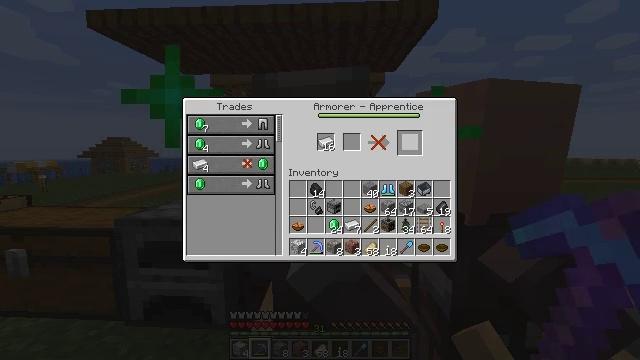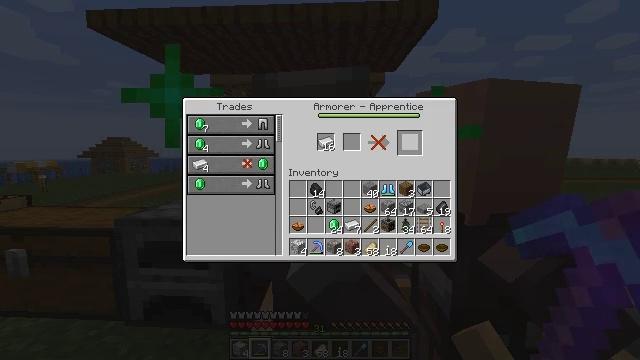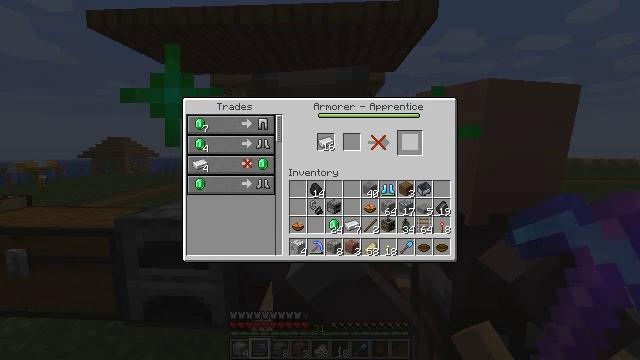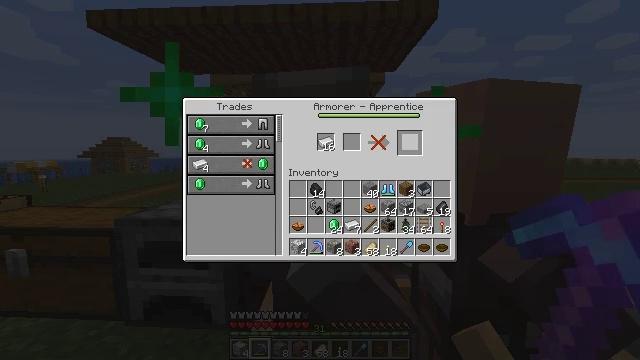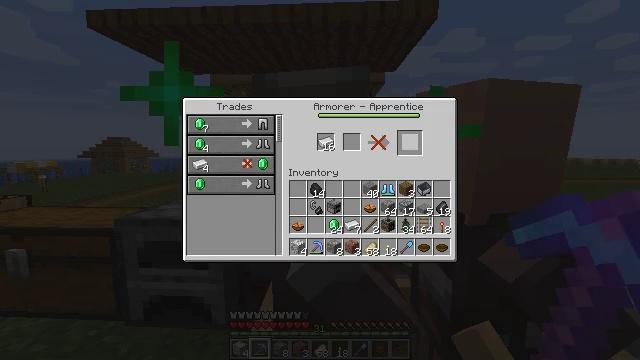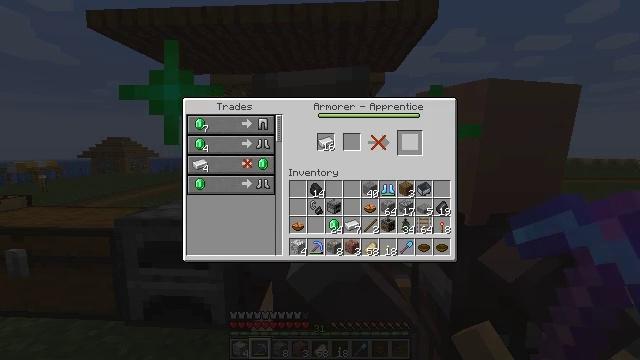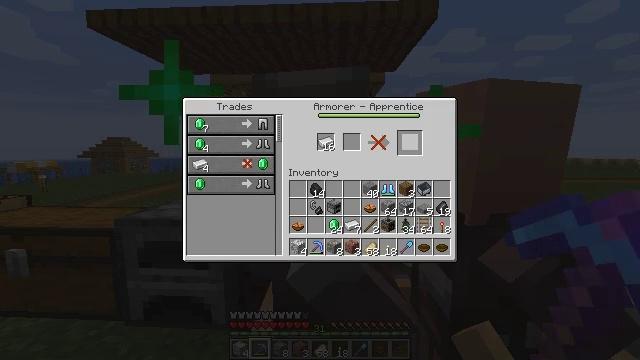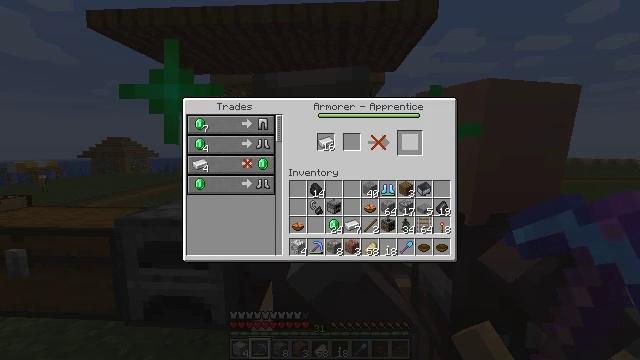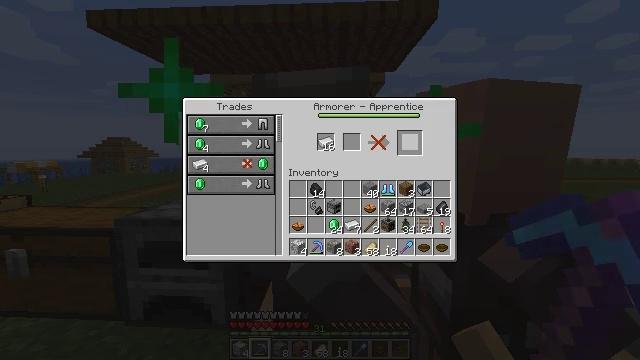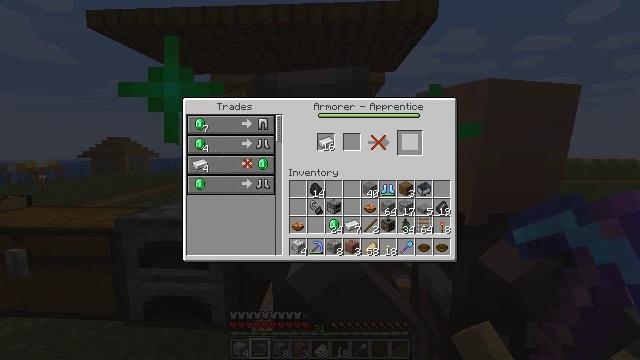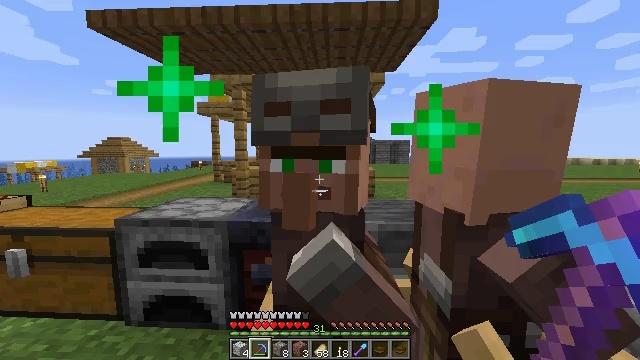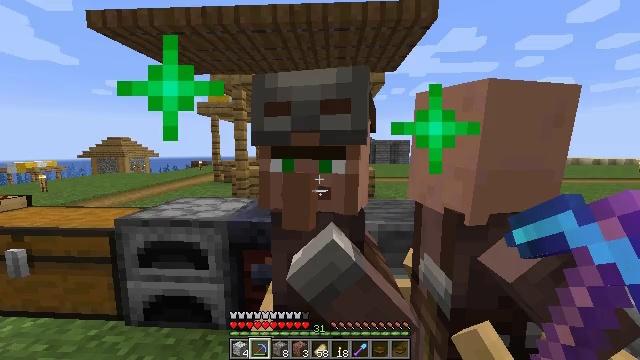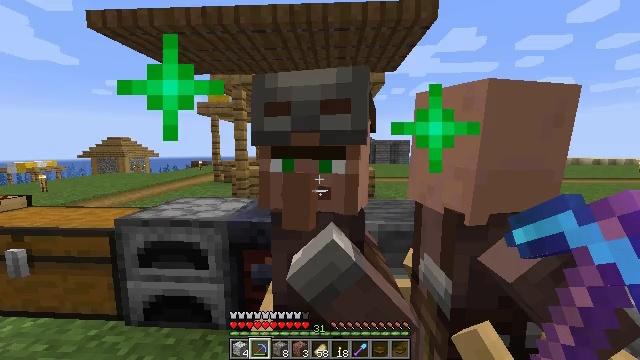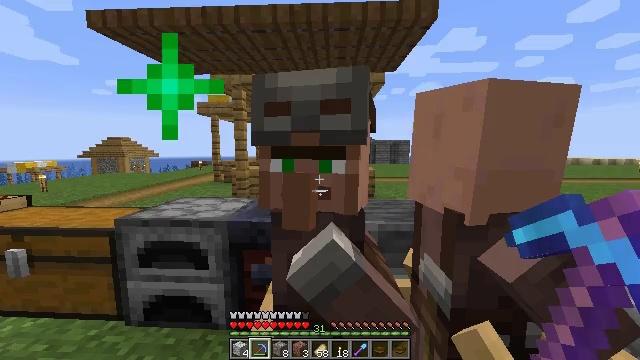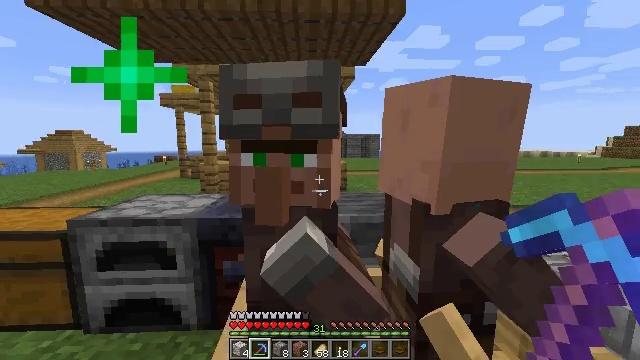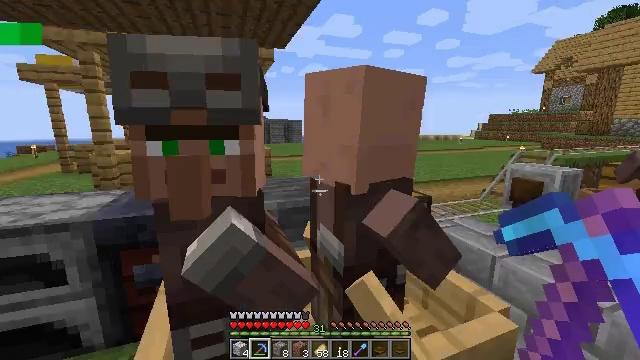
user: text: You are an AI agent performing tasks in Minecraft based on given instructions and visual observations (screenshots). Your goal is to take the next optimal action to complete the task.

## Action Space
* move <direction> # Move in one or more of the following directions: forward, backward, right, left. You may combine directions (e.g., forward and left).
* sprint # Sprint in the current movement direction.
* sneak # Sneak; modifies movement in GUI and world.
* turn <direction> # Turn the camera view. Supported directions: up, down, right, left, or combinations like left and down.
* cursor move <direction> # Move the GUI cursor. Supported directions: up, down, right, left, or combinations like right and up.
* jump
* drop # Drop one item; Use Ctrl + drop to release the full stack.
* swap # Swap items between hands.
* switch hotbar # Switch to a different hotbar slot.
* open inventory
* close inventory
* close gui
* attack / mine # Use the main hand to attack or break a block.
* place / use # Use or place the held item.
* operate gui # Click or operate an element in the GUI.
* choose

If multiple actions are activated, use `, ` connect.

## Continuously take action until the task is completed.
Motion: motion action
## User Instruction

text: Craft a powerful diamond sword.
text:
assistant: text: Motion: no_op
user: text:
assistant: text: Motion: no_op
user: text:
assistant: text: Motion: no_op
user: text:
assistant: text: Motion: no_op
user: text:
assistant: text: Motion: no_op
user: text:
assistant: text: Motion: no_op
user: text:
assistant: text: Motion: no_op
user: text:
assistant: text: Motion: no_op
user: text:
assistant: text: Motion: no_op
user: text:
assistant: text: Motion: no_op
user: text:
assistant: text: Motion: close gui
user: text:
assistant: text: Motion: no_op
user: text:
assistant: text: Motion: no_op
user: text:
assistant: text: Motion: turn right and down
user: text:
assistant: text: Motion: turn right and down
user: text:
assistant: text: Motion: turn right and down
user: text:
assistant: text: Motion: turn right and down
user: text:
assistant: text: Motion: turn right and down
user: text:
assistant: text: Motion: turn right and down
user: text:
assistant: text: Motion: turn right and down
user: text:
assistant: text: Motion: turn right and down
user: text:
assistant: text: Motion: turn right
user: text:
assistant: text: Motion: no_op
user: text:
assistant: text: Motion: move forward
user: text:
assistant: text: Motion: move forward, turn right and up
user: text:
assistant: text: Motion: move forward, turn right and up
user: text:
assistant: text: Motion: move forward, sprint, turn right and up
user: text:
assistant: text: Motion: move forward, sprint, turn left and up
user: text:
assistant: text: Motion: move forward, sprint, turn left and up
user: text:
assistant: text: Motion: move forward, sprint, turn left